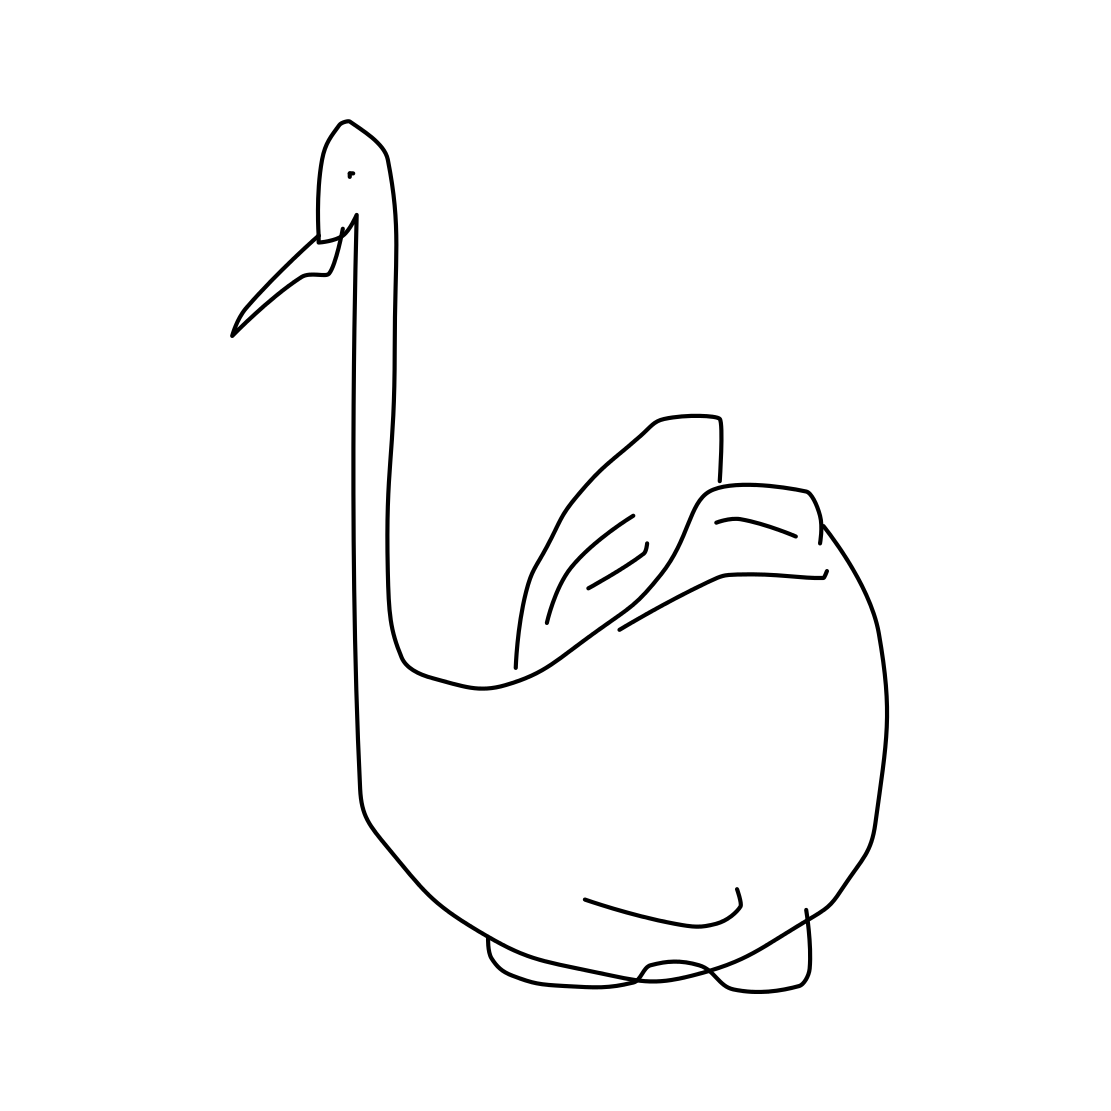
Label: swan